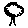
Label: tree